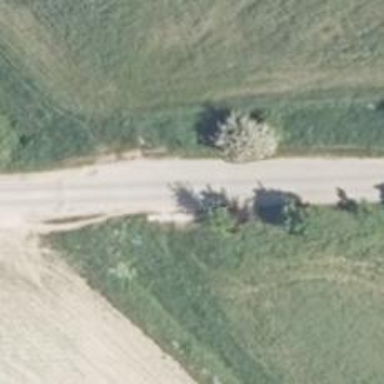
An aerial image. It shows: Unclassified road.